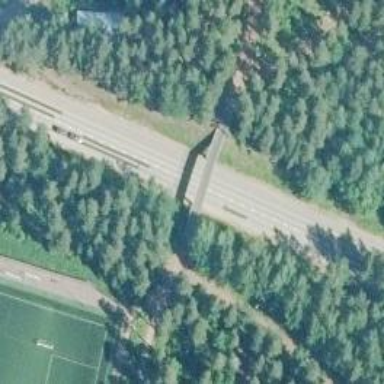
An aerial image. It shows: Footway on bridge designed for nordic skiing. The skiing track is groomed for both classic and skating styles.